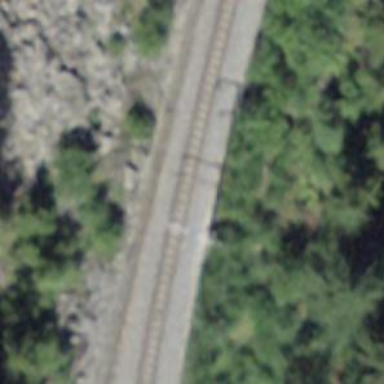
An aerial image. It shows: Narrow gauge railway with electrified contact lines.